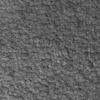
Label: not_dusty